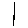
Label: line